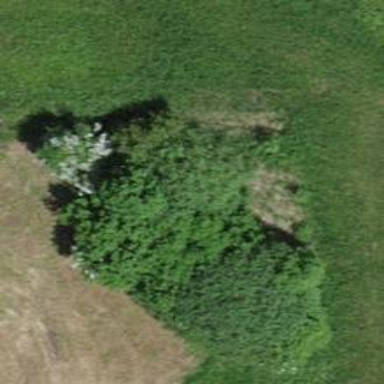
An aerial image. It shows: Broadleaved tree with lush foliage.